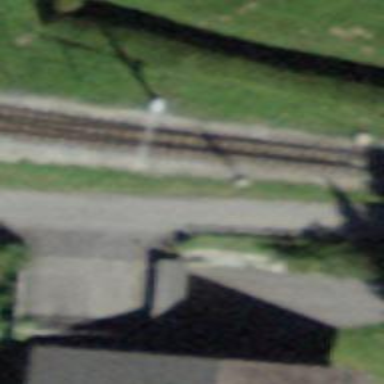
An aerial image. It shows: Railway switch.